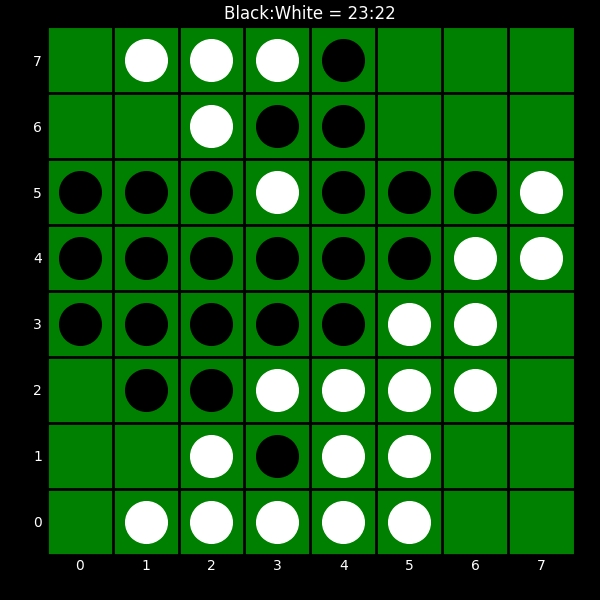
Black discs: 23
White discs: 22